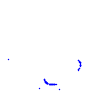
Particle: proton